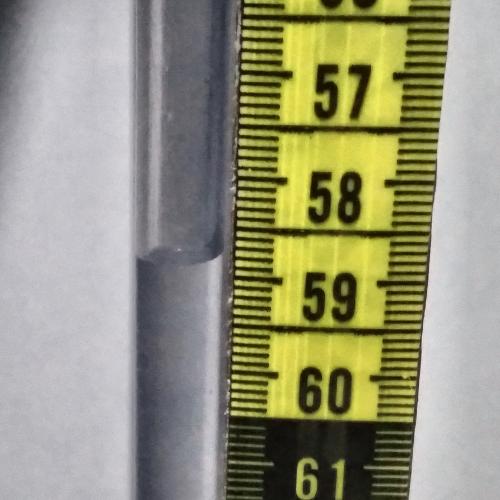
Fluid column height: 58.8 cm